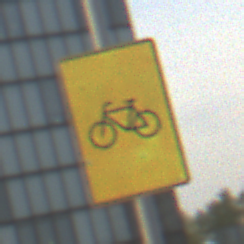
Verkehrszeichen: RadverkehrOhnePfeilsymbol
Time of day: SunriseSunset
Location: Outdoor (Urban)
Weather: PartlyCloudy
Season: NotSpecified
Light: Natural